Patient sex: F
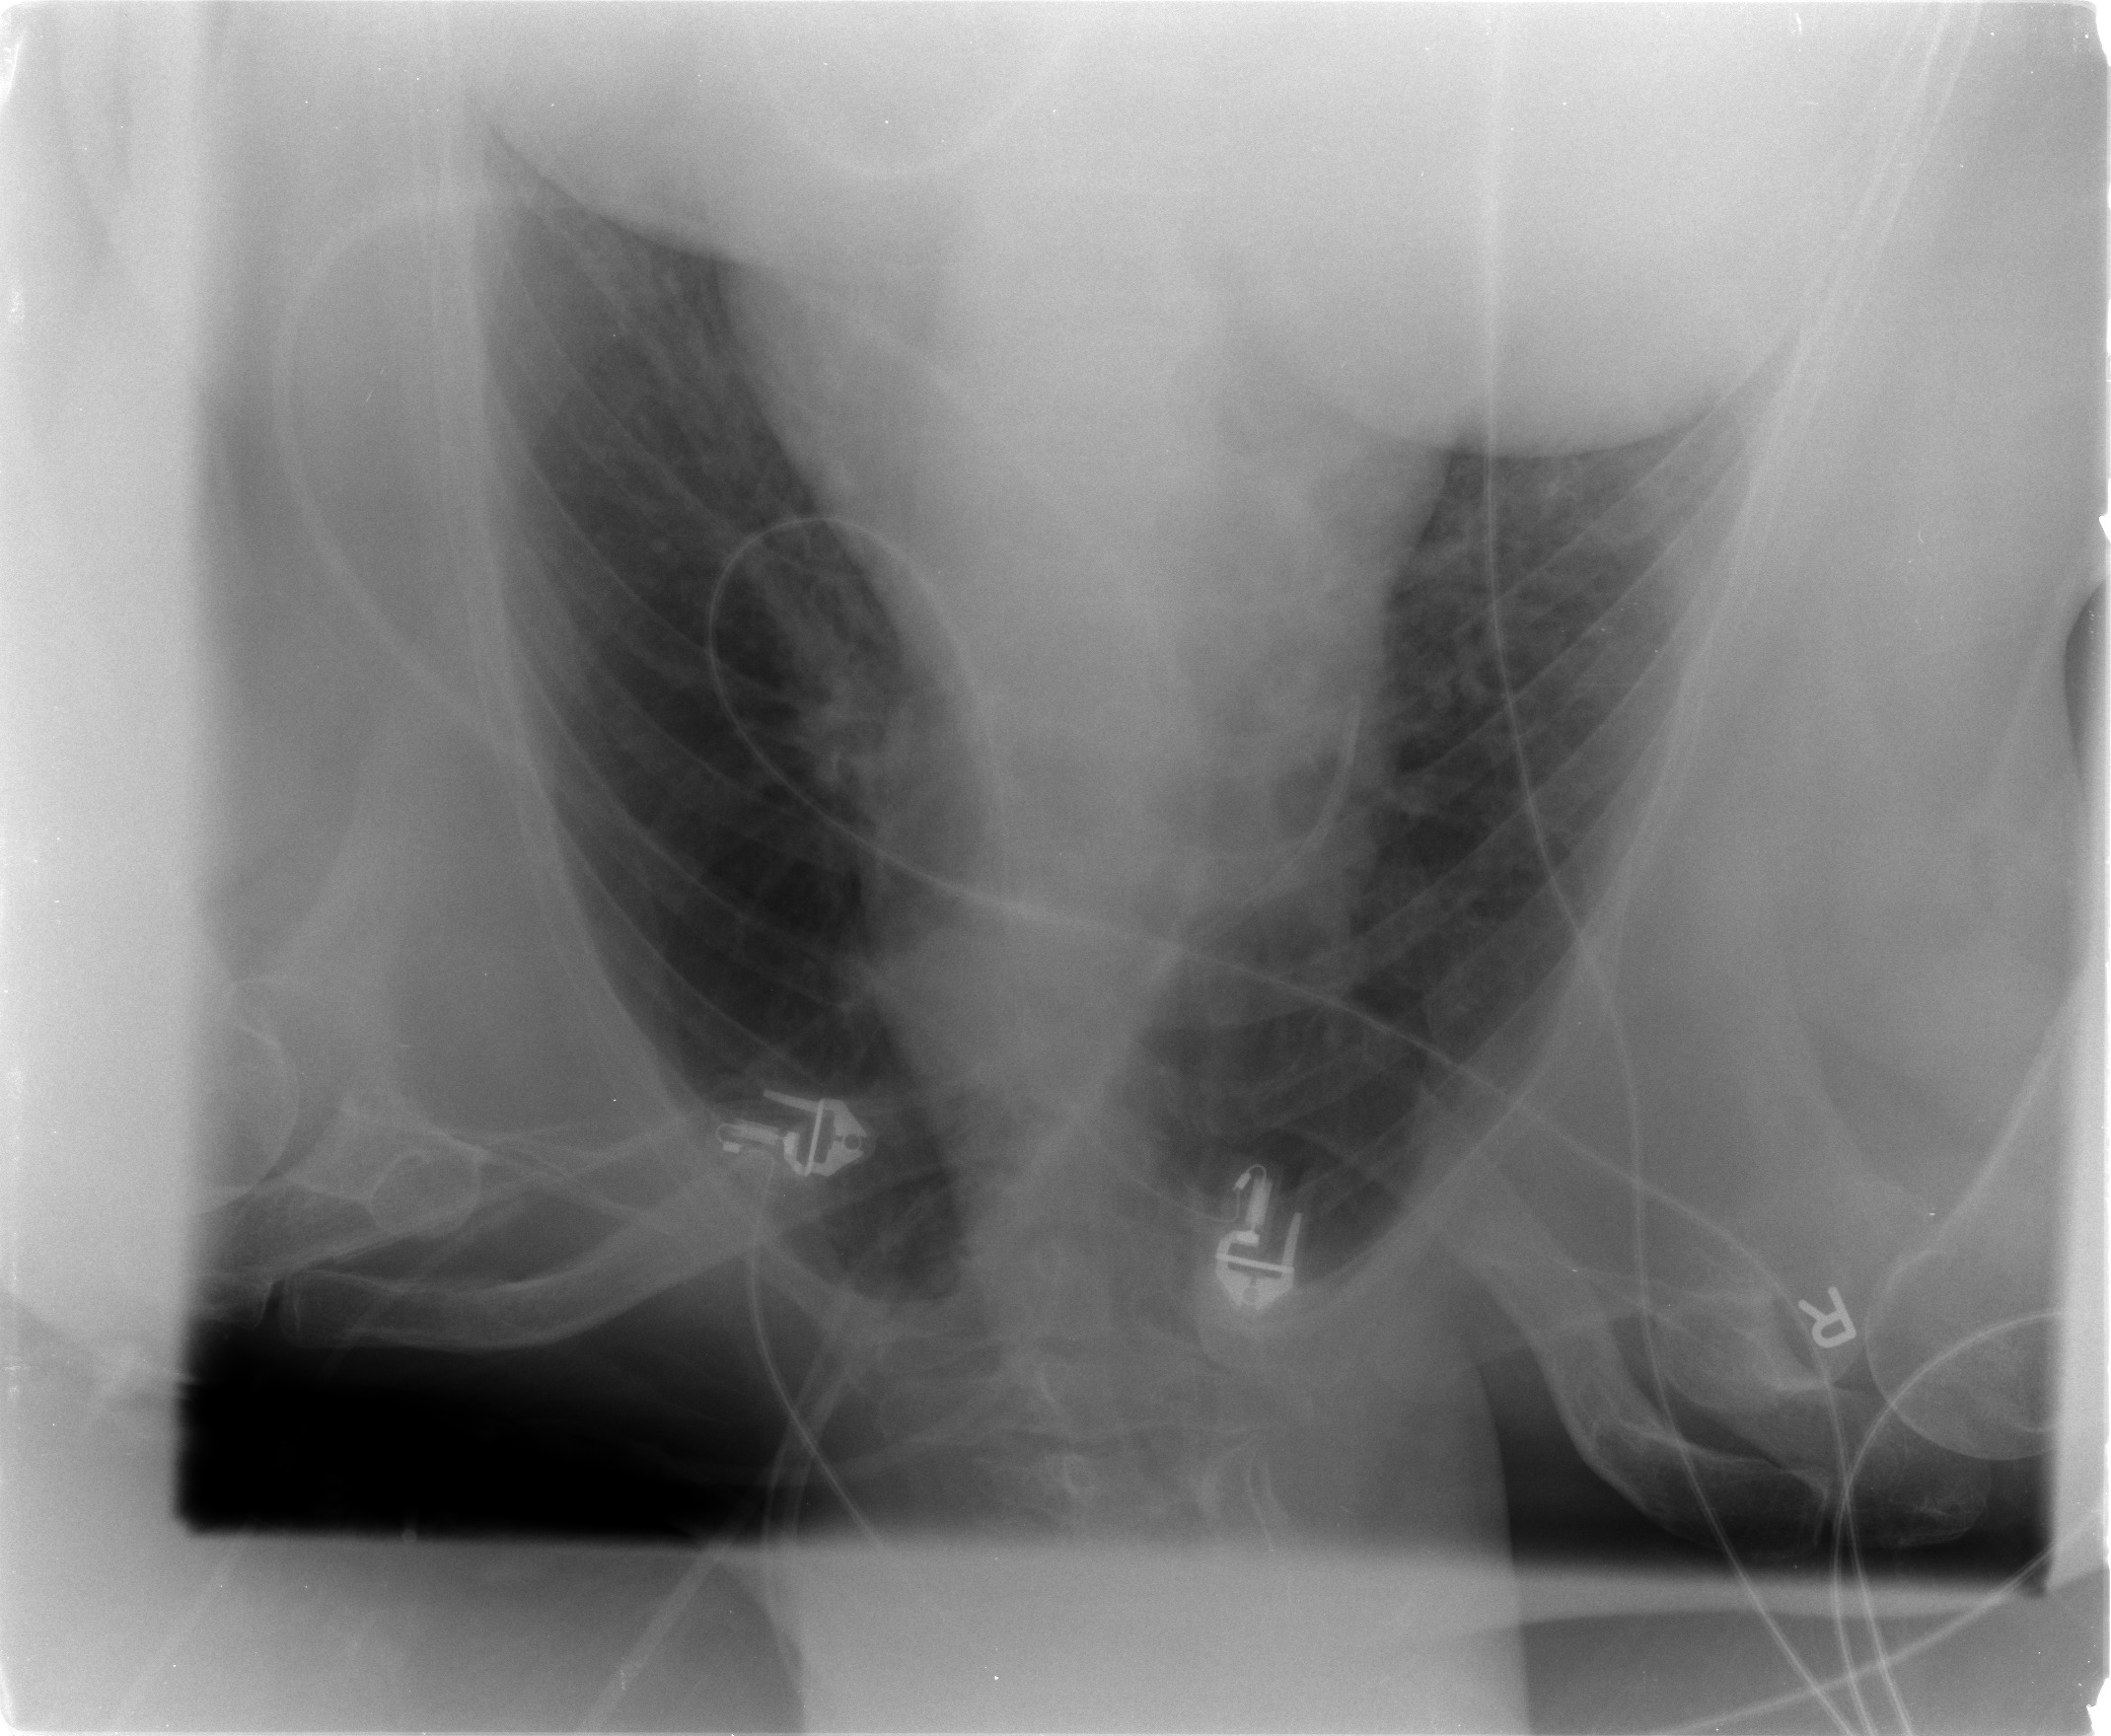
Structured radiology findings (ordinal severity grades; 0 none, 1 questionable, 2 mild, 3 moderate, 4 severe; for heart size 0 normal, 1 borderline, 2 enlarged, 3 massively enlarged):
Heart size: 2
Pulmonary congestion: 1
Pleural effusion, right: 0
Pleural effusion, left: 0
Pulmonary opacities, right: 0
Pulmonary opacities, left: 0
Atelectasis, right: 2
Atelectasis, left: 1